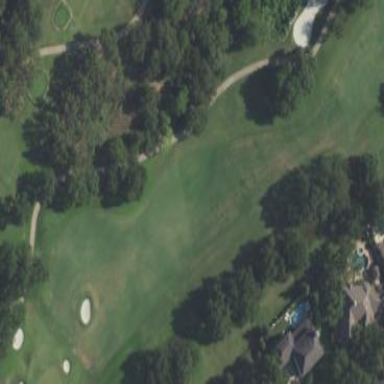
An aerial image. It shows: Grassy area designated as golf fairway.